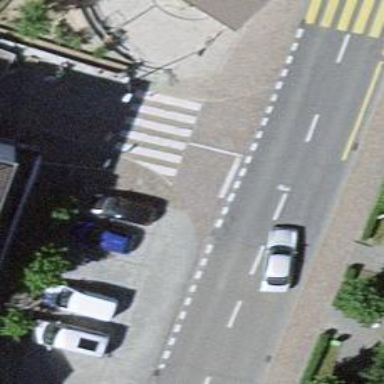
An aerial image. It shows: Kerb barrier.